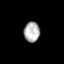
Tissue: prostate
Cell type: T cells
Senescence score: 0.919
Nuclear area (px): 313
Mean DAPI intensity: 176.76